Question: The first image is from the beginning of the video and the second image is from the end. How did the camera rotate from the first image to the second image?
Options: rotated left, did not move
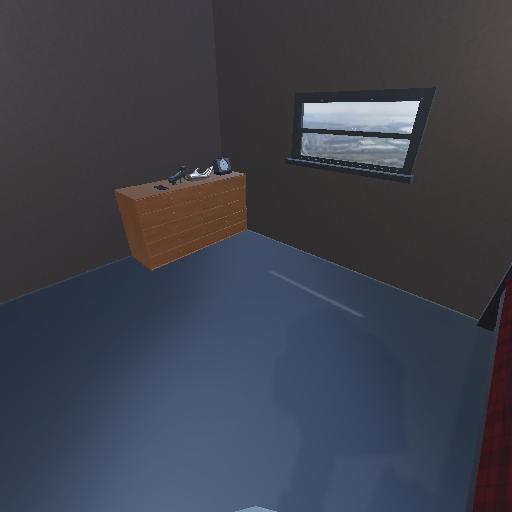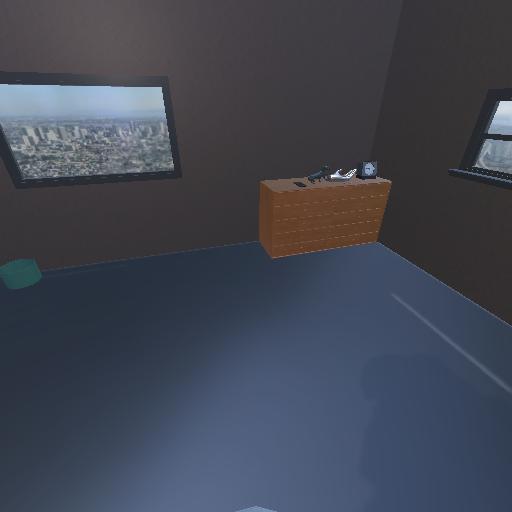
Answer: rotated left